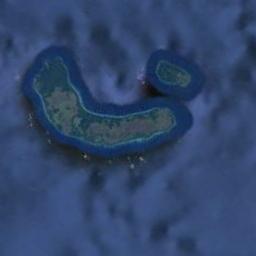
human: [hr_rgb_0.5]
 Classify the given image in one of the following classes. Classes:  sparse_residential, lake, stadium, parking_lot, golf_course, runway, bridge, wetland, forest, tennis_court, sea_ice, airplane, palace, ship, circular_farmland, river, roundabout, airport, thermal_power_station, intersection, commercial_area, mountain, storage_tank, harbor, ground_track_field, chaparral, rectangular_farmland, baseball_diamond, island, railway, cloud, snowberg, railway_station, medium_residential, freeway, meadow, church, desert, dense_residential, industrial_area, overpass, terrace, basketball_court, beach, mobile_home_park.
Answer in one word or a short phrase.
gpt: island